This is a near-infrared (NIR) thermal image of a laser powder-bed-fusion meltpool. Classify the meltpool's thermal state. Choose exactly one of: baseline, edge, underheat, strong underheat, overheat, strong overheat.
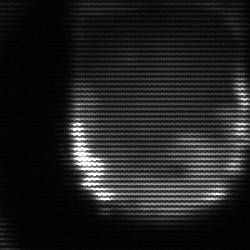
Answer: edge